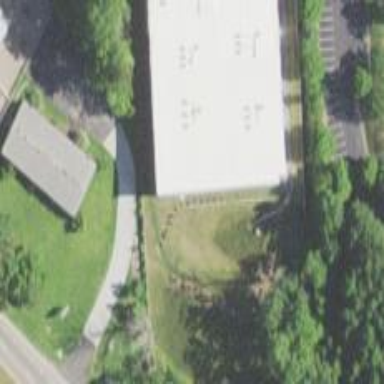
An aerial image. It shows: Building used for storage rental.